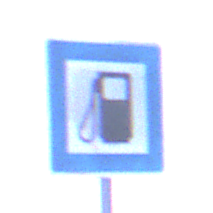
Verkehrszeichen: Tankstelle
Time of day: SunriseSunset
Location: Outdoor (Urban)
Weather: Overcast
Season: NotSpecified
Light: Natural